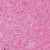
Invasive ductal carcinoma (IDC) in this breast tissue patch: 0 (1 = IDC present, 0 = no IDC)